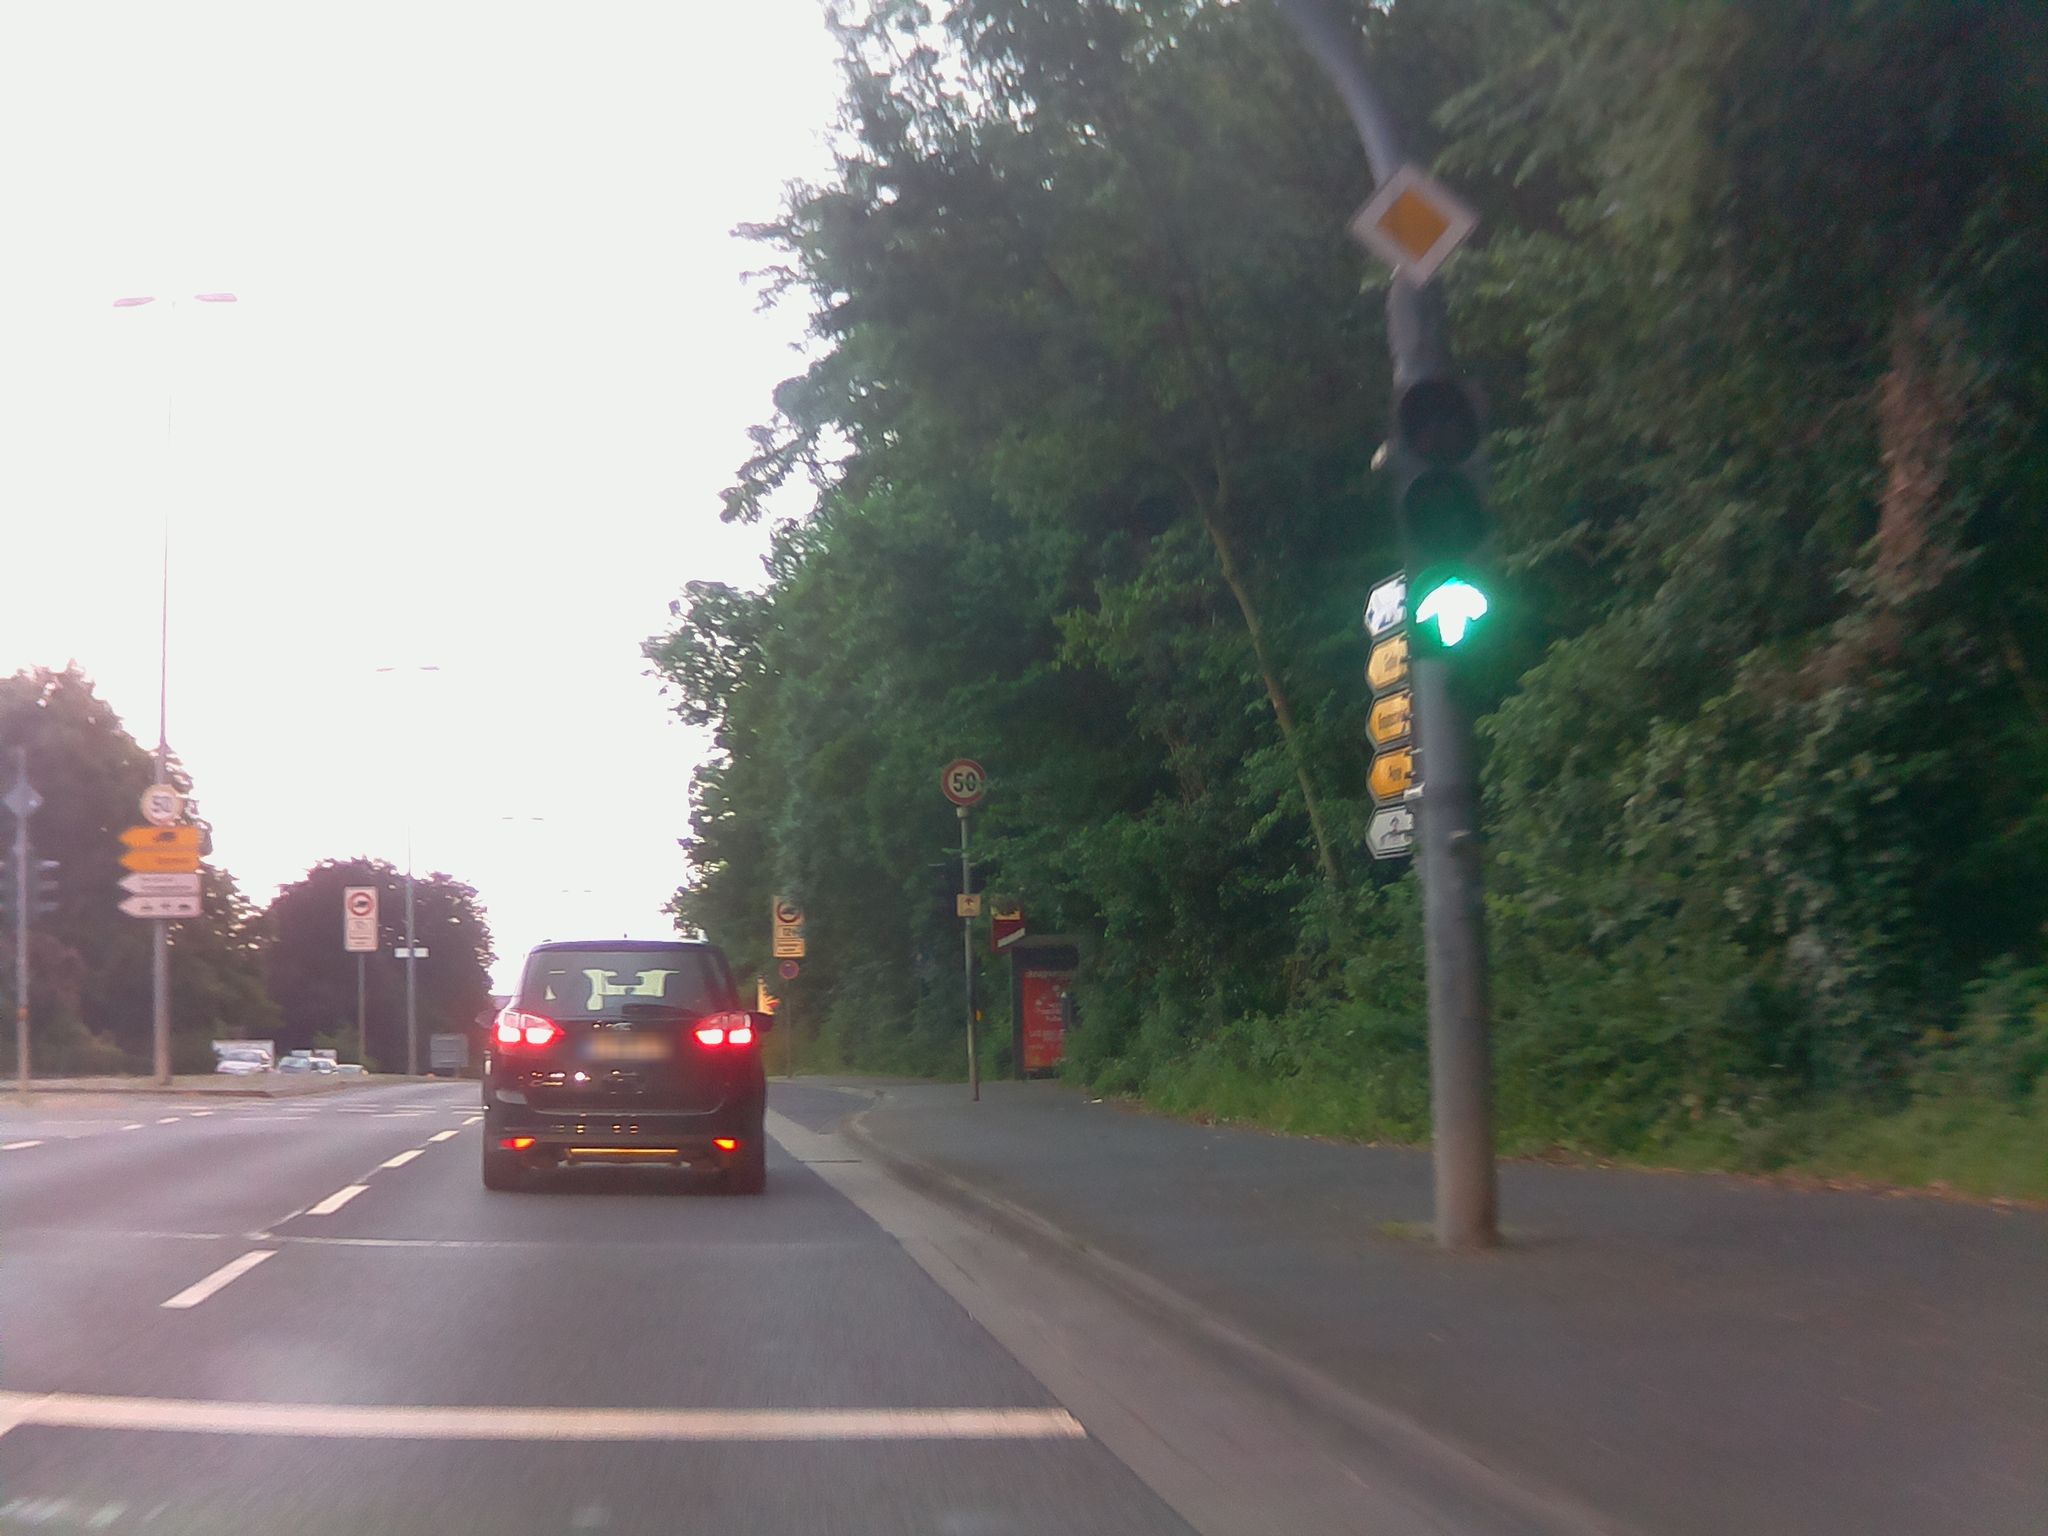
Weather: clear
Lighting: day
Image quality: slightly poor
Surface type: driving surface
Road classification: trunk, primary
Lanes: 2, 4, 3
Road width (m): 2
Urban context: urban centre
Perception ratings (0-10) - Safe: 2.27, Lively: 1.97, Beautiful: 8.85, Boring: 2.54, Depressing: 4.42, Wealthy: 3.18